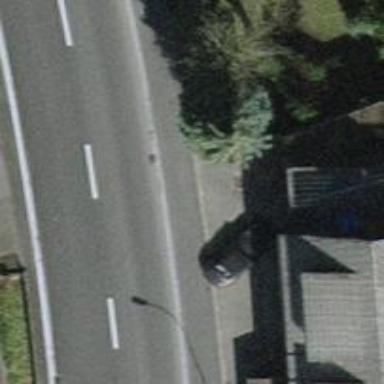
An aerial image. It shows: Sidewalk along the footway.